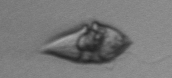
Label: Gyrodinium